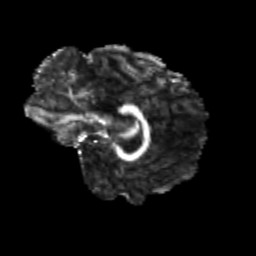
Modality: FA
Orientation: sagittal
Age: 23
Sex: female
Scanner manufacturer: siemens
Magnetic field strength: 3 T
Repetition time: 3.5 s
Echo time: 0.104 s